Aerial crown-view tile of a tropical tree (Barro Colorado Island, Panama), acquired 20240716:
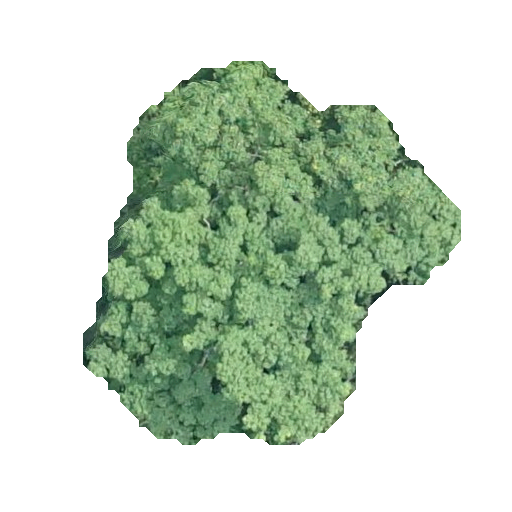
Species: Ceiba pentandra
GBIF accepted scientific name: Ceiba pentandra
Crown area: 151.014 m²